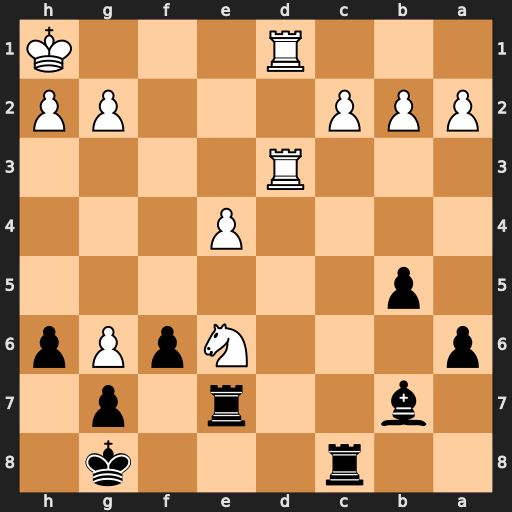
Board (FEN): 2r3k1/1b2r1p1/p3NpPp/1p6/4P3/3R4/PPP3PP/3R3K
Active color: b
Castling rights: -
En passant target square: -
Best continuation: Rxe6 Rd8+ Re8